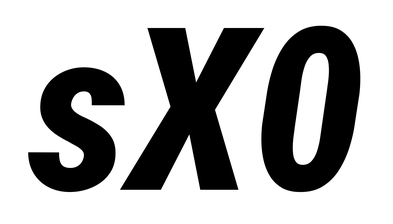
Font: Roboto-Italic_Condensed_ExtraBold_Italic